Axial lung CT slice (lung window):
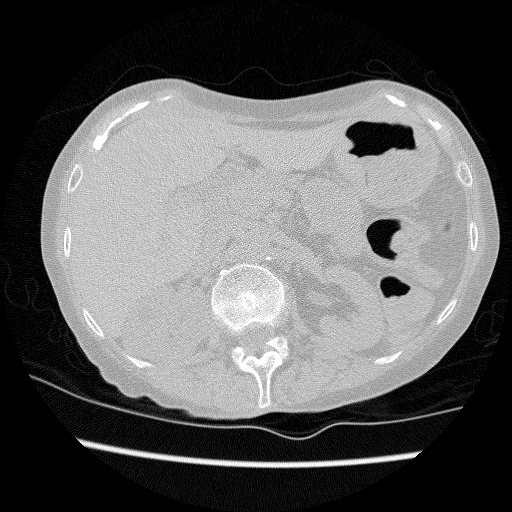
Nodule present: no